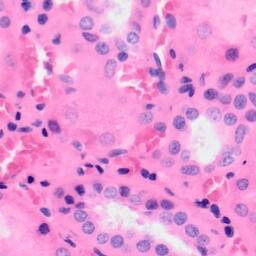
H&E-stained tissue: Kidney